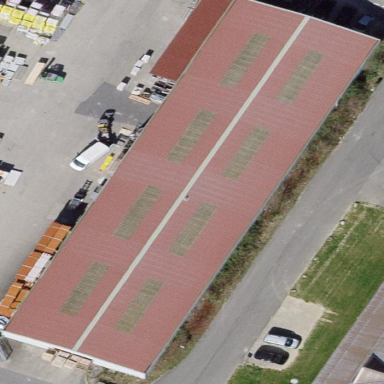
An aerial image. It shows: Industrial building.